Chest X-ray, AP view. Patient: 49 years old, sex M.
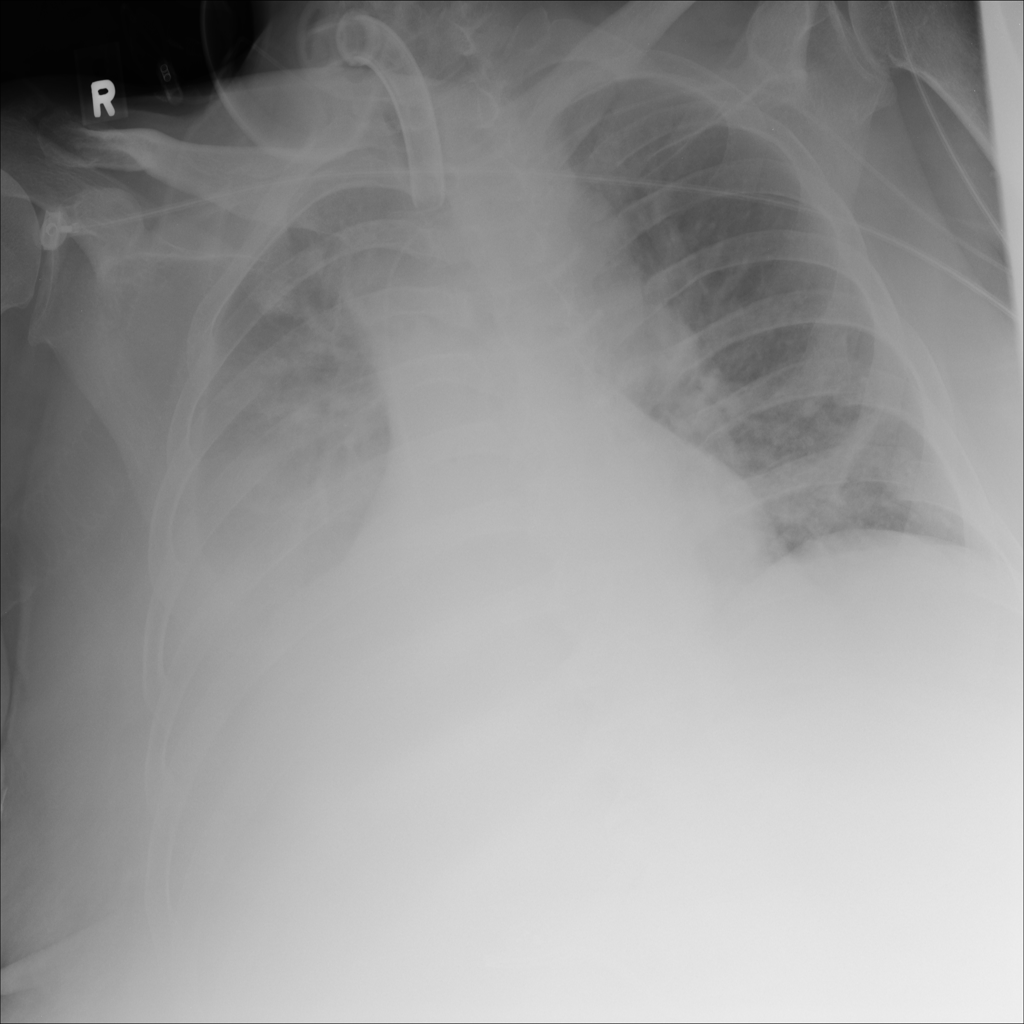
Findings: Atelectasis